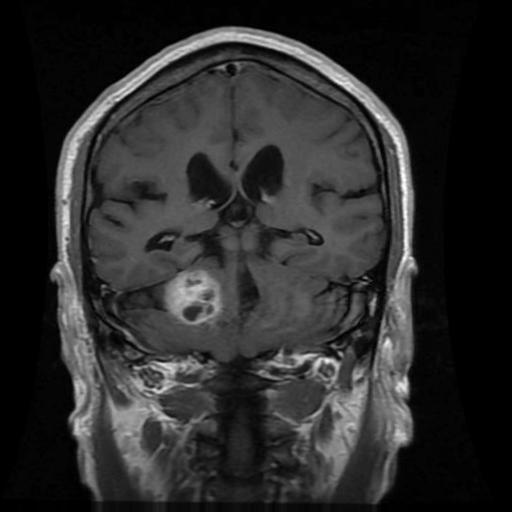
Label: meningioma